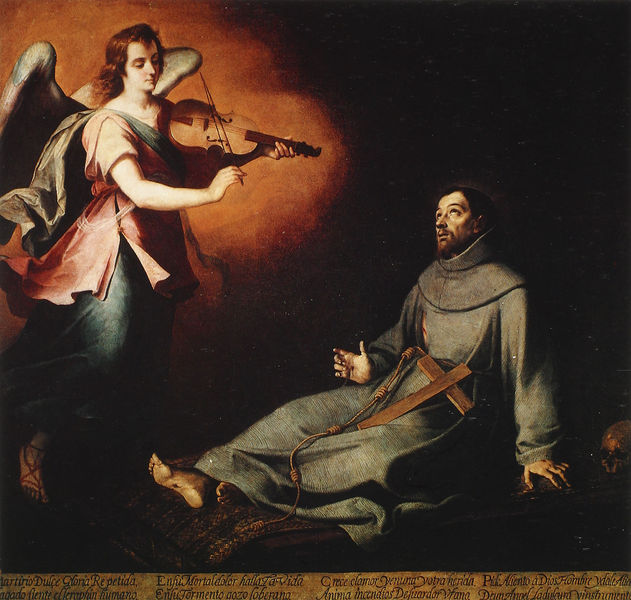
Titel: Hl. Franziskus, von Engel getröstet
Künstler: Bartolomé Esteban Murillo
Institution: Madrid, Academia de San Fernando
Schlagwörter: gemälde, schatten, grau, kleid, schwarz, rot, schädel, öl, kutte, realismus, musik, engel, schrift, bogen, blut, kreuz, religion, gebet, geige, stigma, stigmata, wundmale, mönch, saiten, armut